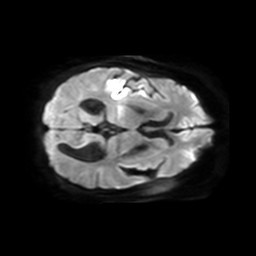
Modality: TRACE
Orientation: axial
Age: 66
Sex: female
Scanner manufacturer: philips
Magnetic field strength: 3 T
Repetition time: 3.076 s
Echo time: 0.076 s